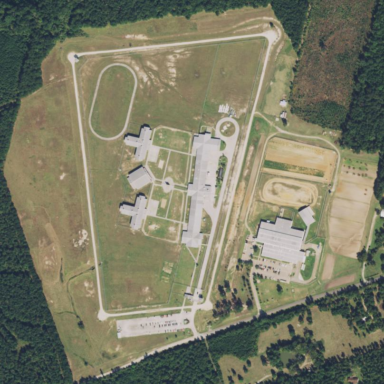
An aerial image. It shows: Prison.